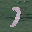
Label: 7